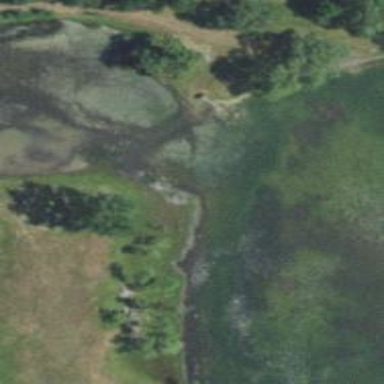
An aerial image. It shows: Pond with natural water.